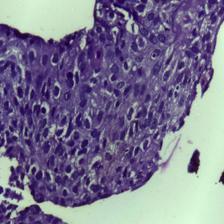
Diagnosis: OSCC